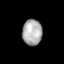
Tissue: lung
Cell type: Smooth muscle cells
Senescence score: 0.5859
Nuclear area (px): 504
Mean DAPI intensity: 170.456